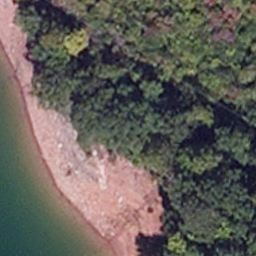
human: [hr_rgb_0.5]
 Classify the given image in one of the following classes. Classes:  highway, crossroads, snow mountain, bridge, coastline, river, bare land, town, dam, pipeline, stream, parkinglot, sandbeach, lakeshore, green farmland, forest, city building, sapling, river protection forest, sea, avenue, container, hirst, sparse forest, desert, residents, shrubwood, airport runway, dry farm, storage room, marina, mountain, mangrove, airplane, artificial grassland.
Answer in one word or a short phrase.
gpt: lakeshore